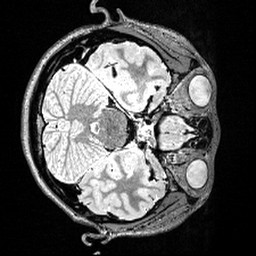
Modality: T2w
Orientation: axial
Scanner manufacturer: siemens
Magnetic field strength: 3 T
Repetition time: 3.2 s
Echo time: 0.566 s